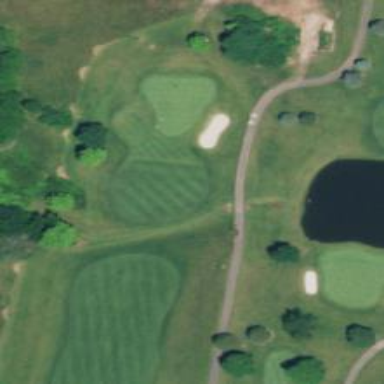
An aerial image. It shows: Golf cartpath that is also road path.